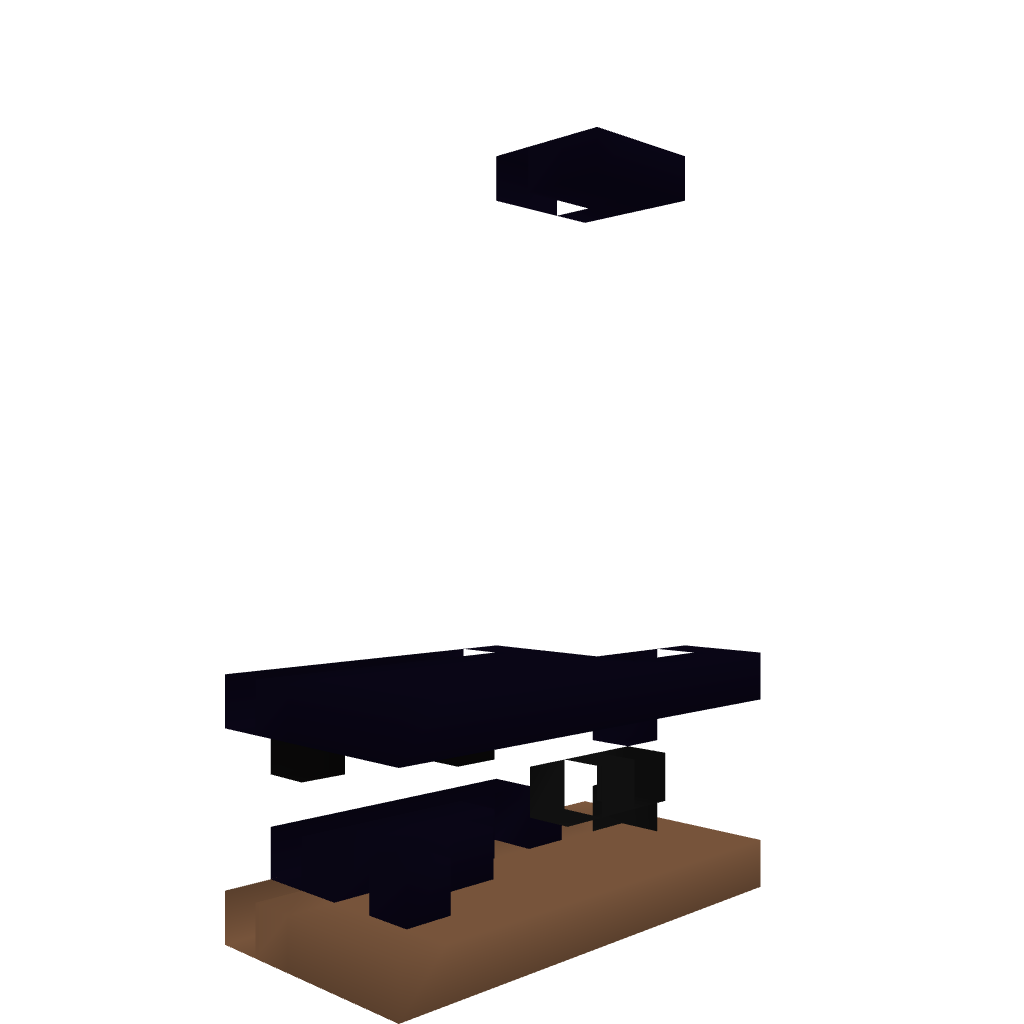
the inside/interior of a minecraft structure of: Compact redstone cannon (Obsidian)